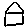
Label: house